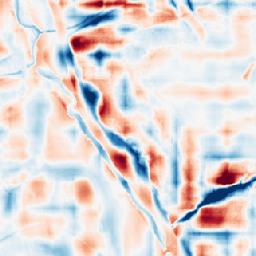
Category: wavelet
Decomposition family: wavelet_reverse_biorthogonal
Decomposition parameters: wavelet: rbio4.4
level: 5
Upsampling method: area
Upsampling parameters: scale: 8
Upsampling scale: 8